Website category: university
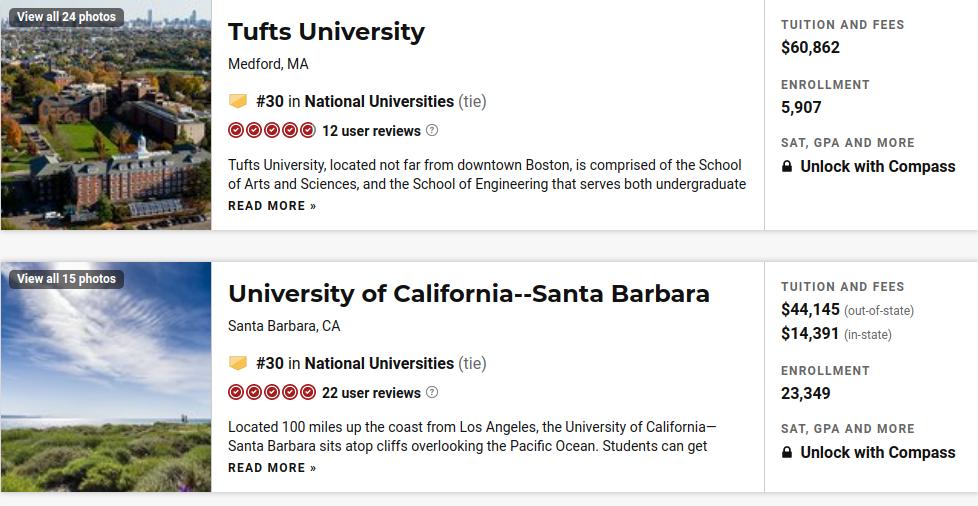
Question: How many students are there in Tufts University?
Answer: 5,907

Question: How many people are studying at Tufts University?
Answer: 5,907

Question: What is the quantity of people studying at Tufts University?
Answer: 5,907

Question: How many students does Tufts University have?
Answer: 5,907

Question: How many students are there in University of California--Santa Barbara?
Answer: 23,349

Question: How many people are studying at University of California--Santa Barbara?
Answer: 23,349

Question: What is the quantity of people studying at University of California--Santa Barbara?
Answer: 23,349

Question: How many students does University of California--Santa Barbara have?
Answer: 23,349

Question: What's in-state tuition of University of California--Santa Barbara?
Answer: $14,391

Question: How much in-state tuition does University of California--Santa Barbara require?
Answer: $14,391

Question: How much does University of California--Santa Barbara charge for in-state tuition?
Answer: $14,391

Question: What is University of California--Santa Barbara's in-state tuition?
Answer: $14,391

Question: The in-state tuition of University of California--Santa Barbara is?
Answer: $14,391

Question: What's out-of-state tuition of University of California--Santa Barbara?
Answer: $44,145

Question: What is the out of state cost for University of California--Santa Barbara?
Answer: $44,145

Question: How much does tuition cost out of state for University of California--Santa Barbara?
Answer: $44,145

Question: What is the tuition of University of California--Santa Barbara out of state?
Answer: $44,145

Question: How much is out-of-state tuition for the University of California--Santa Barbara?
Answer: $44,145

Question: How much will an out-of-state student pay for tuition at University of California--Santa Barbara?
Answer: $44,145

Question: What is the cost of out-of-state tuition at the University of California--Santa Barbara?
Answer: $44,145

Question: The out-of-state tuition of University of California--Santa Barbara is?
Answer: $44,145

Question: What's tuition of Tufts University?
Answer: $60,862

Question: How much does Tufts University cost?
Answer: $60,862

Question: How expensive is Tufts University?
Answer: $60,862

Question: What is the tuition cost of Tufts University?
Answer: $60,862

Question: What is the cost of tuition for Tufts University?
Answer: $60,862

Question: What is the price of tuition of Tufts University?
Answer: $60,862

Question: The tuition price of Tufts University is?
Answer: $60,862

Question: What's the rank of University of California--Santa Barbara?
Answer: #30

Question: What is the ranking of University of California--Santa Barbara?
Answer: #30

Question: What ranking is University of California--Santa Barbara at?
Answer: #30

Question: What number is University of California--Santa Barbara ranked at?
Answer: #30

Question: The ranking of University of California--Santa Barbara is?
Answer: #30

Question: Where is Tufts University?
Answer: Medford, MA

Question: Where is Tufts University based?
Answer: Medford, MA

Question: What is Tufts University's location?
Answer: Medford, MA

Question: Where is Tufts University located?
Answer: Medford, MA

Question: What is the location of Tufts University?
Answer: Medford, MA

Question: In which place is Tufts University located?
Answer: Medford, MA

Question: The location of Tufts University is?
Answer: Medford, MA

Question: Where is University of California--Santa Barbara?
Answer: Santa Barbara, CA

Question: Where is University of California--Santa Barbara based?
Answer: Santa Barbara, CA

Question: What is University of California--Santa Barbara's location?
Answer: Santa Barbara, CA

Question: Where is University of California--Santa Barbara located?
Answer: Santa Barbara, CA

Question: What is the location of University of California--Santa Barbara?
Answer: Santa Barbara, CA

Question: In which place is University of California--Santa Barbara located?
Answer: Santa Barbara, CA

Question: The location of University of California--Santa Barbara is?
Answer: Santa Barbara, CA

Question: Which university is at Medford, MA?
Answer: Tufts University

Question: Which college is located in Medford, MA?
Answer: Tufts University

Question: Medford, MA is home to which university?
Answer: Tufts University

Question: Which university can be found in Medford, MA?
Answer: Tufts University

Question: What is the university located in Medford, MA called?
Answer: Tufts University

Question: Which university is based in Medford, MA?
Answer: Tufts University

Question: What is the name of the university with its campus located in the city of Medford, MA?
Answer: Tufts University

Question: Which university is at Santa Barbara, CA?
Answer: University of California--Santa Barbara

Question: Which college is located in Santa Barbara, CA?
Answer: University of California--Santa Barbara

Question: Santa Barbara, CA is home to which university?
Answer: University of California--Santa Barbara

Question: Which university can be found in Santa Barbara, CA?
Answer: University of California--Santa Barbara

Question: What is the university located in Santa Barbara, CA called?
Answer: University of California--Santa Barbara

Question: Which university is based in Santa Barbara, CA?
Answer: University of California--Santa Barbara

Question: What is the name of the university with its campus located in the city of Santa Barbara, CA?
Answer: University of California--Santa Barbara